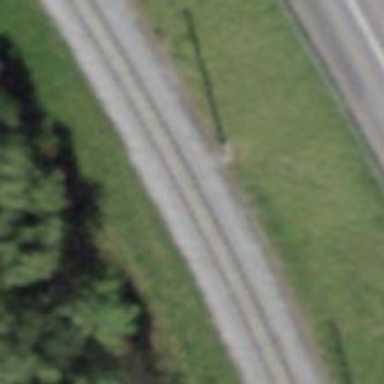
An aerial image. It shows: Narrow-gauge railway with electrified contact line.